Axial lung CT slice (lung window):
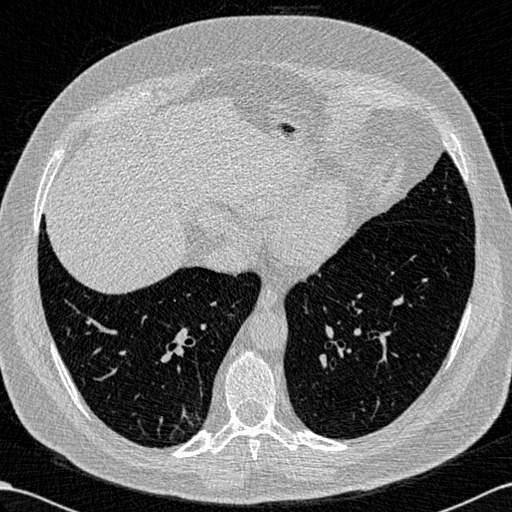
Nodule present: no